Question: At the moment a key event is generated in the GUI which is then passed through several classes and given to a class which is running in a separate thread. The thread is waiting for a key event and when one is received a variable from further up the class chain is altered (see diagram). However during debug the variable is not changing.
The class that the thread is accessing is of course in its own thread as it is being called from the GUI which has led me to think that this is a problem with concurrency.
Is there a way to solve this perhaps using atomic integers or locks? I've seen a few examples using the synchronized functions however I can't get them to work as they don't explain the requirements of the classes. (by which I mean they give you the code to do the synchronization but they do not explain how to make a class "synchronisable").

Here is the code from the Thread in class E, as you can the the thread's object reference is set from the class above which receives a reference of Class A from the class above etc.
'''
private Processor processor;
public void run() {
while (true) {
if (keyevent != null) {
keyevent = null;
processor.I = 4;
}
}
}
public void SetProcessor(Processor processor) {
this.processor = processor;
}
'''
An expansion on the debugging comment. During debug if I only debug the thread in class E and step through it the code functions fine and the processor.I receives the value of four. However when i am not debugging that thread nothing happens in the processor which is why I thought it might be a concurrency problem.
Made the varaible that I am accessing in Class B and Atomic Integer, also made some of the functions used synchronized as well. Still dosent function outside of debug environment :(
Code in Class B called from Class E
'''
public void SetI(int value){//also tried using synchronized as well
I.set(value);
}
'''
The KeyEvent is generated in the GUI class by a keyListener (which fires whenver a key is pressed). The KeyEvent object is then passed to class E via several "trickle down" functions that simply pass it onto the next class, so the GUI calls processor.setKeyevent(e), the processor then call bus.setKeyevent(e) and so on a so forth until the KeyEvent property is set in Class E.
Upon initialization of the system the thread in class E is started, is constantly checks the value of the Keyevent property, once the KeyEvent is not null i.e. it has been passed one from the GUI (via everything else) Class E then sets the value of an integer property in class B.
What is happening is that when a key is pressed nothing happens what should be happening is that the integer is class B should be changing because of Class E however it is not. As net beans does not allow me to debug two threads at once its makes it a bit awkward, when I put breakpoints in the code outside of the thread in class E, it does not work, its as if the thread is not running or as if its not receiving the keyevent, if i put breakpoints in the thread and not outside it works, the value of I in class B is changed. If it is run outside of debug it dose not work :/
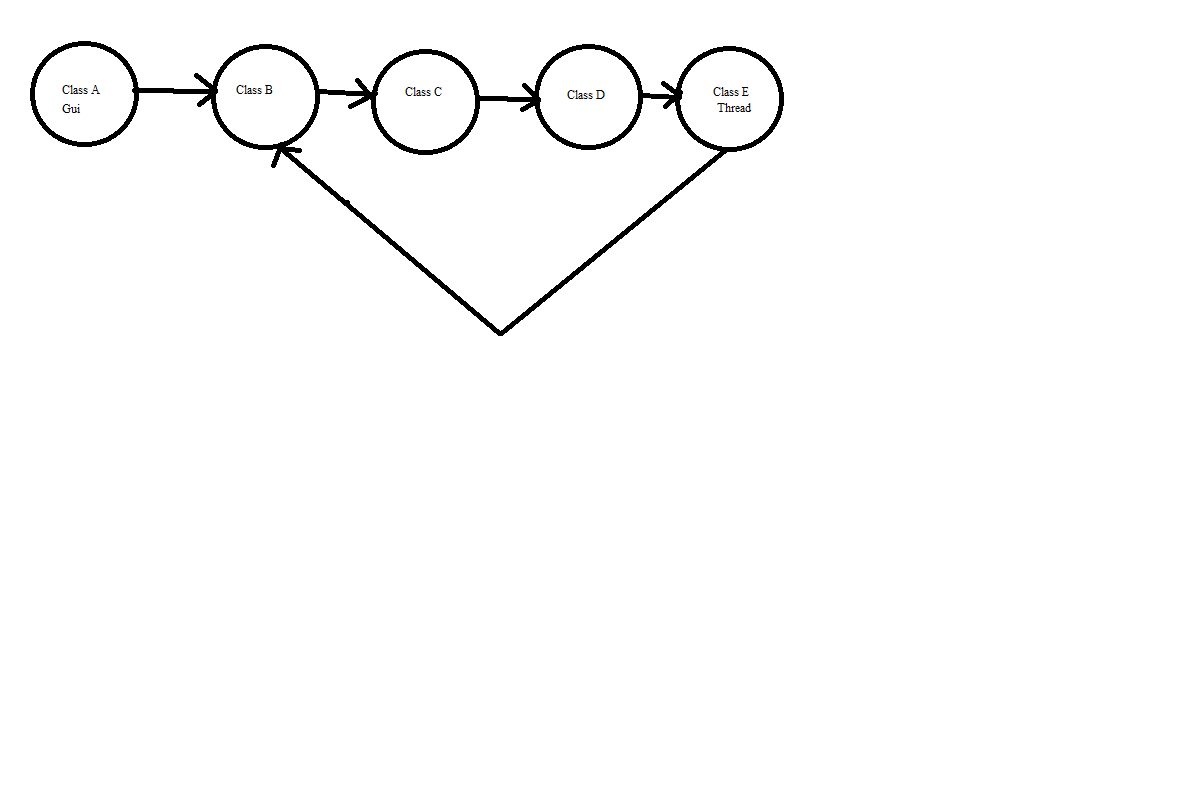
Answer: Class E should not be directly manipulating data members in class B. That is all kinds of bad. But that isn't really the point of your problem.
In order for the GUI thread in B to see the changes made by the thread in E, you need to use some kind of synchronization control. Normally I would suggest using an 'AtomicInteger', however you mentioned some swing stuff, so I'm assuming class B is actually a Swing component. In that case, I find it cleaner to keep the swing stuff on the EDT and make it E's responsibility to call B on the EDT.
Here's what I mean. I've eliminated class C and D since they are just pass-through anyway. I'm also ignoring the construction/setup and starting of the thread. I've removed your busy-loop in E and replaced it with a 'CountDownLatch'.
'''
/**
* Some GUI class, should only be accessed from the EDT
*/
public class B extends JPanel {
private int value = 0;
private E thatThreadObject;
public void setE( E e ) {
thatThreadObject = e;
}
public void setValue( int newValue ) {
value = newValue;
System.out.println( "Got a new int value: " + value );
}
public void triggerKeyEvent() {
thatThreadObject.keyEvent();
}
}
/**
* Must be thread-safe, as accessed from multiple threads
*/
public class E implements Runnable{
private B thatGuiObject;
// Note, latch is only good for one-time use.
private final CountDownLatch latch = new CountDownLatch( 1 );
public void setB( B b ) {
thatGuiObject = b;
}
public void keyEvent() {
// Wake up the waiting thread
latch.countDown();
}
@Override
public void run() {
try {
// Wait for key event forever, better than busy looping
latch.await();
// Update B, but it's a Swing component so use EDT
EventQueue.invokeLater( new Runnable() {
@Override
public void run() {
thatGuiObject.setValue( 4 );
}
} );
}
catch ( InterruptedException e ) {
e.printStackTrace();
}
}
}
'''
Have a look at the <URL>